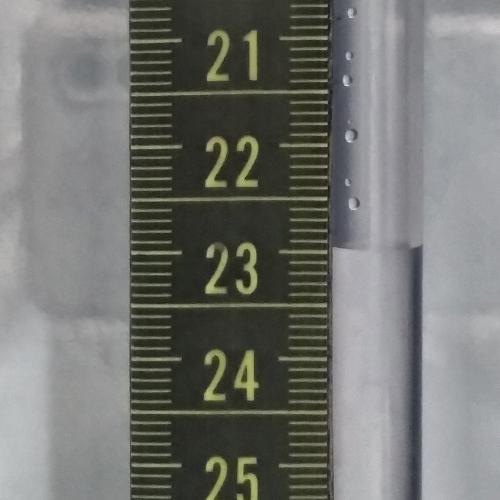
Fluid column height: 23.0 cm